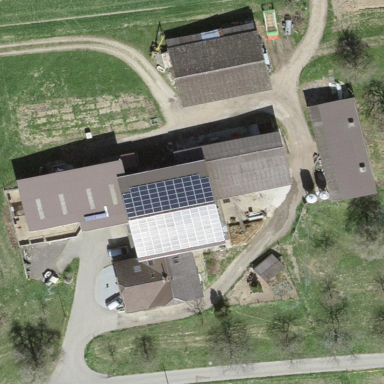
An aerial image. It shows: Farmyard area.